Question: I have a linear regression equation from school , which gives a value between 1 and -1 indicative of whether or not a set of data points are close enough to a linear function

and the equation given here
<URL>
under best fit of a line. I would like to use these to do simple gesture detection based on a point in 3-space (x,y,z) - forward, back, left, right, up, down. First I would see if they fall on a line in 2 of the 3 dimensions, then I would see if that line's slope approached zero or infinity.
Is this fast enough for functional gesture recognition? If not, could someone propose an alternative algorithm?
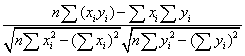
Answer: If I've understood your question correctly then (1) the calculation you describe here would probably be plenty fast enough, (2) it may not actually do what you want, and (3) the stuff that'll be slow in an actual implementation would lie elsewhere.
So, I think you're proposing to do this. (1) Identify the positions of ... something ... (the user's hand, perhaps) in three-dimensional space, at several successive times. (2) For (say) each of {x,y} and {x,z}, look at those two coordinates of each point, compute the correlation coefficient (which is what your formula describes) and see whether it's close to +-1. (3) If both correlation coefficients are close to +-1 then the points lie approximately on a straight line; calculate the gradient of that line (using a formula similar to that of the correlation coefficient). (4) If the gradients are both very close to 0 or +- infinity, then your line is approximately parallel to one axis, which is the case you're trying to recognize.
You might perhaps be sampling at 50 frames per second or thereabouts, and your gestures might take a second to execute. So you'll have somewhere on the order of 50 positions. So, the total number of arithmetic operations you'll need is maybe a few hundred (including a modest number of square roots). In the worst case, you might be doing this in emulated floating-point on a slow ARM processor or something; in that case, each arithmetic operation might take a couple of hundred cycles, so the whole thing might be 100k cycles, which for a really slow processor running at 100MHz would be about a millisecond. You're not going to have any problem with the time taken to do this calculation.
It's not clear that it's the right calculation. For instance, suppose your user's hand moves back and forth rapidly several times along the x-axis; that will give you a positive result; is that what you want? Suppose the user attempts the gesture you want but moves at slightly the wrong angle; you may get a negative result. Suppose they move exactly along the x-axis for a bit and then along the y-axis for a bit; then the projections onto the {x,y}, {x,z} and {y,z} planes will all pass your test. These all seem like results you might not want.
This all assumes you've already got (x,y,z) coordinates. Getting those is probably going to be more expensive than processing them. For instance, if you have a camera-based system of some kind then there'll be some nontrivial image processing for every frame. Or perhaps you're integrating up data from accelerometers (which, by the way, is likely to give nasty inaccurate position results); the chances are that you're doing some filtering and other calculations to get position data. I bet that the cost of performing a calculation like this one will be substantially less than the cost of getting the coordinates in the first place.